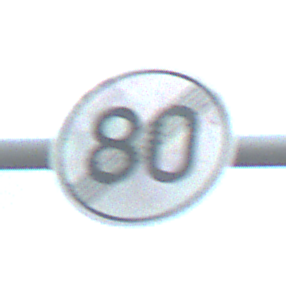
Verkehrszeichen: EndeGeschwindigkeit80
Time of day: SunriseSunset
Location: Outdoor (RoadRail)
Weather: PartlyCloudy
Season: NotSpecified
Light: Natural